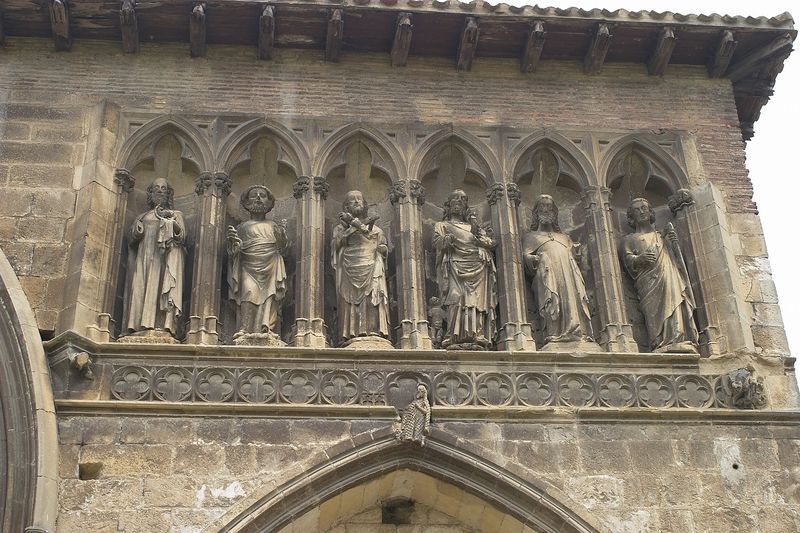
Titel: San Sepulco in Estella
Standort: Estella, San Sepulco (EU - E)
Schlagwörter: himmel, grau, säulen, dach, ornament, bart, wand, stein, steine, figur, gotik, fassade, figuren, detail, faltenwurf, fugen, nische, kreuz, loch, schwert, kathedrale, fries, portal, sandstein, spitzbogen, heilige, vierpass, apostel, attribute, außenwand